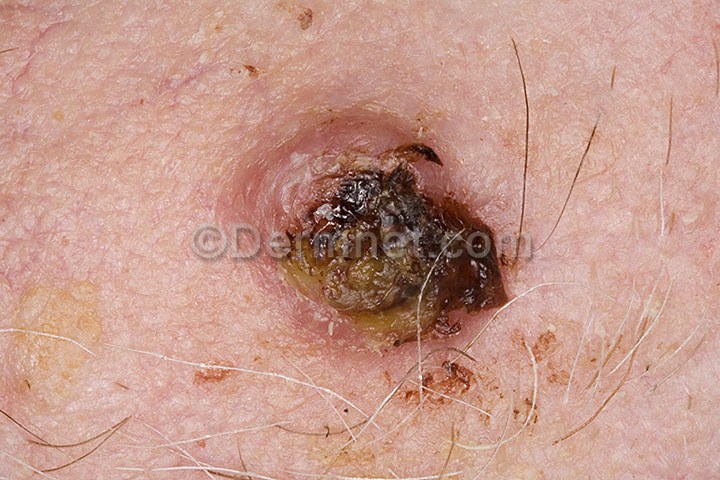
Disease: Actinic Keratosis Basal Cell Carcinoma and other Malignant Lesions